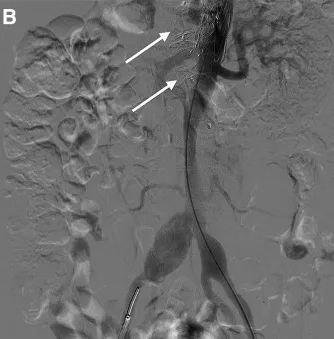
(B) AVPs were inserted into the false lumen.
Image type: radiology (mri)